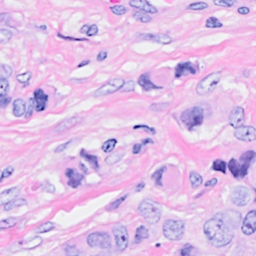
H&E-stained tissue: Breast